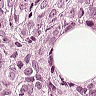
Metastatic tissue present: yes